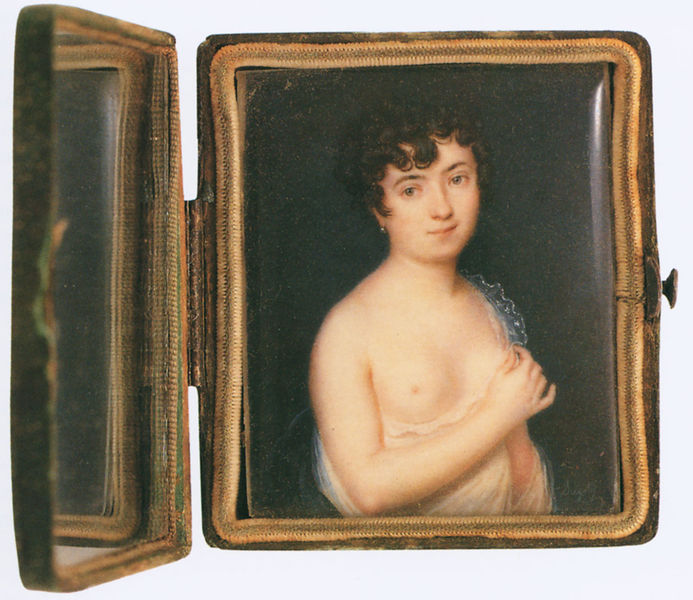
Titel: La belle Bordelaise
Künstler: Pierre-Édouard Dagoty
Schlagwörter: akt, blau, hand, nackt, umhang, weiß, mädchen, brust, busen, frau, frisur, haar, hell, kleid, licht, mund, nase, ohrring, schwarz, blick, schleier, malerei, jung, augen, barock, gesicht, rahmen, spitze, portrait, porträt, spiegel, auge, gold, haare, stoff, spitzen, augenbrauen, brustbild, lippen, locken, renaissance, schön, lächeln, brüste, entblösst, fotografie, lachen, nacktheit, medaillon, lockig, schachtel, kurz, halbportrait, amulett, etui, handspiegel, scharnier, durchsichtig, nackte frau, schatulle, miniatur, eleganz, andenken, titten, spielgel, bsen, taschenspiegel, sanftheit, naacktheit, keuchheit, taschenbild